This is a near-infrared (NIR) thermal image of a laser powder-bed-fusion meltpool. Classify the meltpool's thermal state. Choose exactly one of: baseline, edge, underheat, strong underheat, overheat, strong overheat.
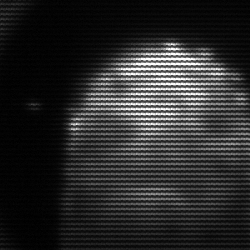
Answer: edge